Question: I am passing a model to a view partial containing a form that is being loaded asynchronously. Everything seems to be coming across as expected EXCEPT for a DateTime proprty, what would cause this to happen?
'''
function loadUpdateEventForm(eventID) {
getEventDetails(eventID, function(dnnEvent) {
if(dnnEvent != null) {
$("#updateEventForm").load(urlEditEventForm, dnnEvent, function () {
$("form#updateEventForm").submit(function (event) { submitNewEvent(event); });
});
dialog = $("#updateEventForm").dialog({ modal: true, width: '80%', position: { my: 'top', at: 'top+150' } });
console.log(dnnEvent);
return;
}
});
}
'''
'''
Object {EventID: 2524, EventName: "sample", EventDescription: "sample", EventTimeBegin: "/Date(1418709600000)/", UserID: 1}
'''
'''
public ActionResult _EditForm(DNNEventUpdateModel dnnEvent)
{
return View(dnnEvent);
}
'''
'''
public class DNNEventUpdateModel
{
[Required]
public int EventID { get; set; }
[Required]
public string EventName { get; set; }
[Required]
[DataType(DataType.MultilineText)]
public string EventDescription { get; set; }
[Required]
public DateTime EventTimeBegin { get; set; }
public int UserID { get; set; }
public string EventTimeBeginForDisplay
{
get
{
return this.EventTimeBegin.ToShortDateString();
}
set
{
this.EventTimeBegin = Convert.ToDateTime(value);
}
}
}
'''
## Update
Just realized I forgot to post how this is coming across in the controller. Here is what I mean about the date:

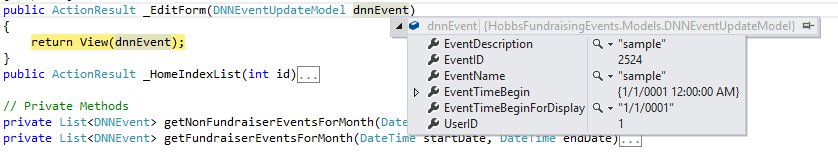
Answer: The date format 'EventTimeBegin: "/Date(1418709600000)/"' is a function of default 'JsonScriptSerializer' and is discussed in more detail in the answers to <URL>.
You can parse the value to a string using
'''
new Date(parseInt(response.TimeBegin.replace("/Date(", "").replace(")/",""), 10))
'''
Other options including formatting the date in the controller method, for example
'''
var data = new
{
....
TimeBegin = YourDate.ToString("o"),
....
};
return Json(data, JsonRequestBehavior.AllowGet);
'''
and in the script
'''
new Date(response.TimeBegin);
'''
or using another json serializer such as <URL> which serializes dates in ISO format.
<URL> also discusses some client side and server side solutions.